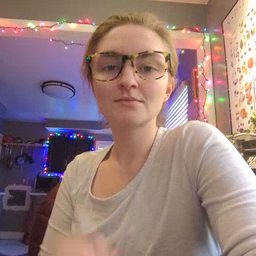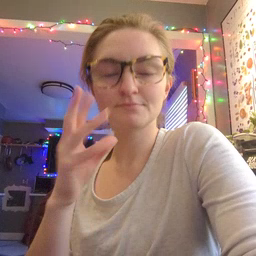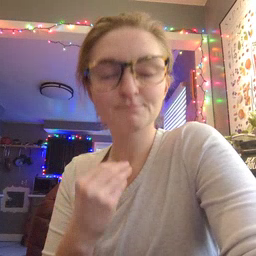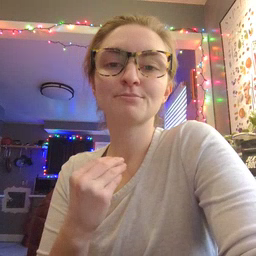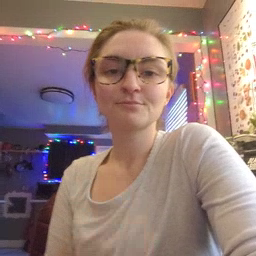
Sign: nap